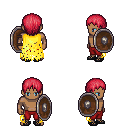
a pixel art fantasy rpg character, male body template, human, dark skin, yellow tattered cape, red pants, ruby red plain hairstyle, ghillies, shield, four views (front, back, left, right), 2x2 character sprite sheet, small pixel art, hard edges, no anti-aliasing